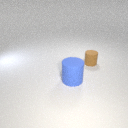
small brown rubber cylinder to the right of large blue rubber cylinder